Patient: sex M, age 60
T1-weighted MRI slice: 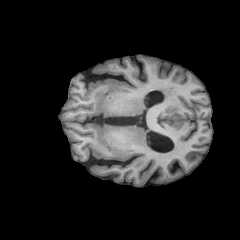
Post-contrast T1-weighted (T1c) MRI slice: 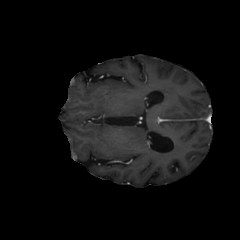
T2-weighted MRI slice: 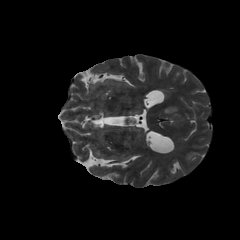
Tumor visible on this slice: yes
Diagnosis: Glioblastoma, IDH-wildtype
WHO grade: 4